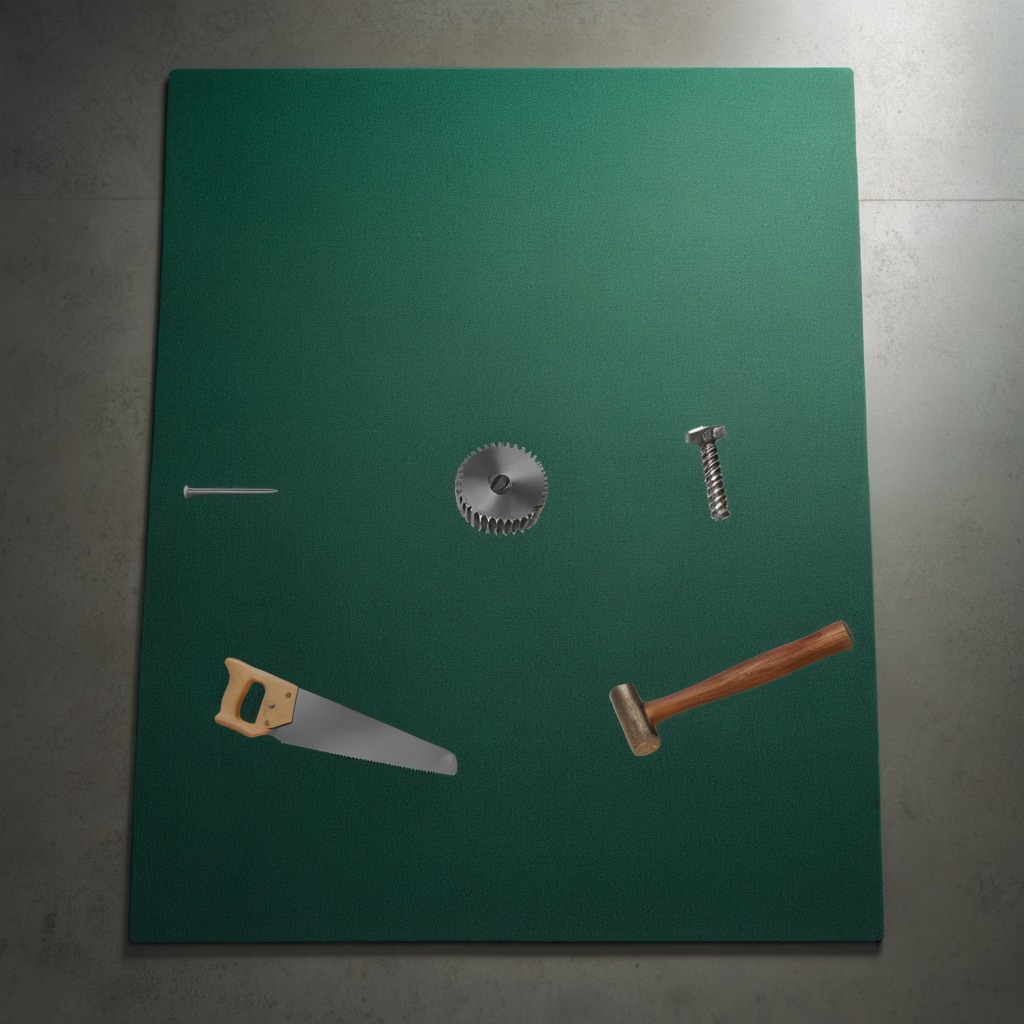
A steel gear with teeth, a hammer, an iron nail, a metal machine screw, and a handheld metal saw are lying on a clean granite tabletop covered with a green rubber mat inside a workshop under bright overhead lighting crisp shadows high clarity worn but beneath the mat.